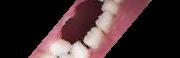
Condition: hypodontia